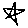
Label: star